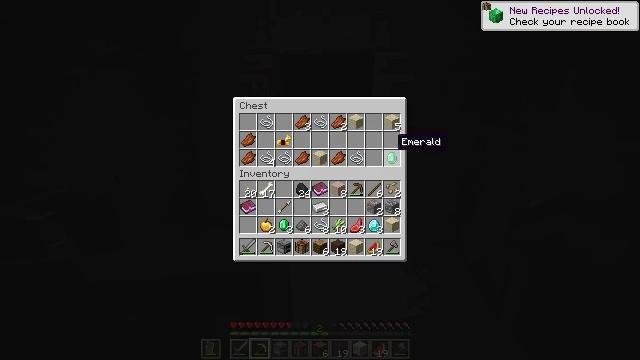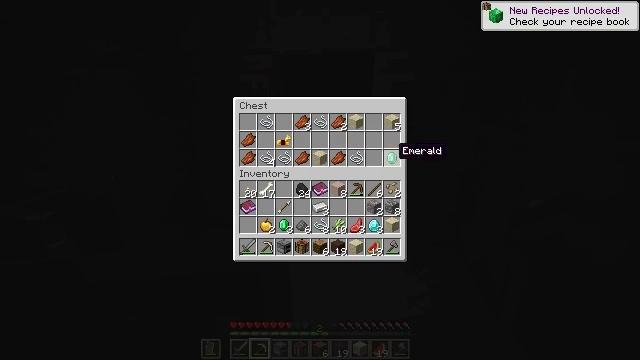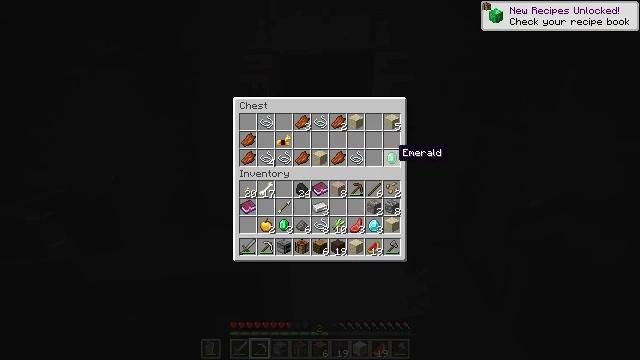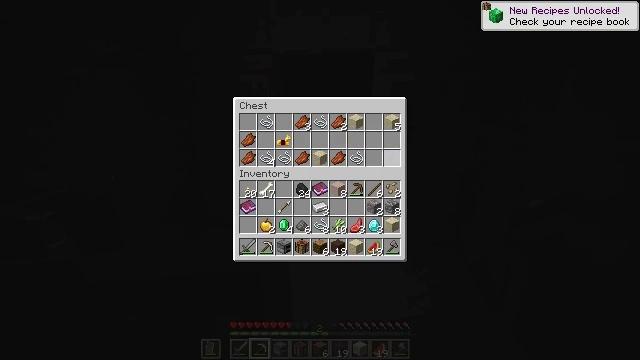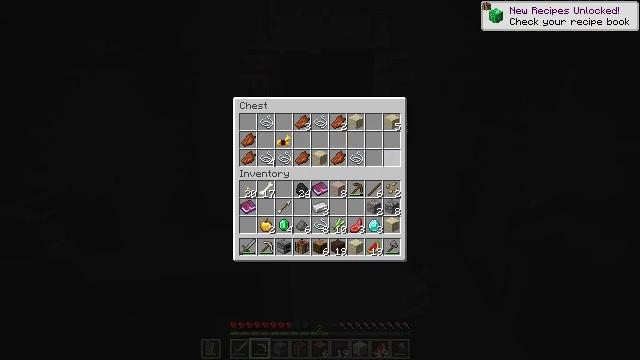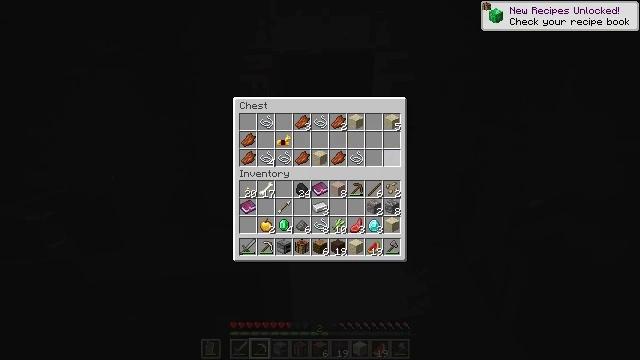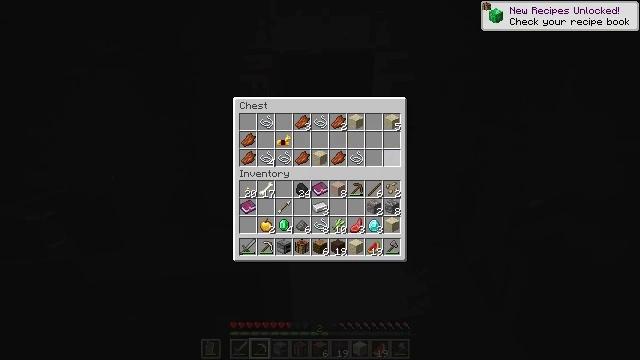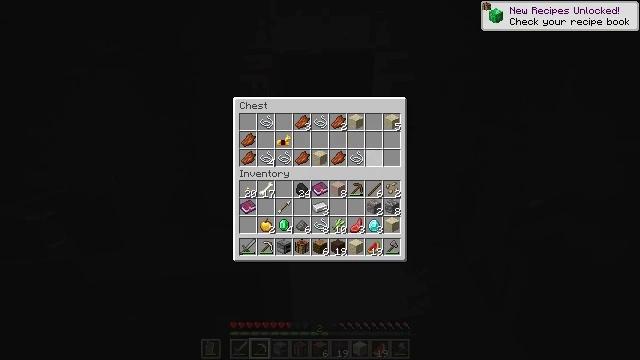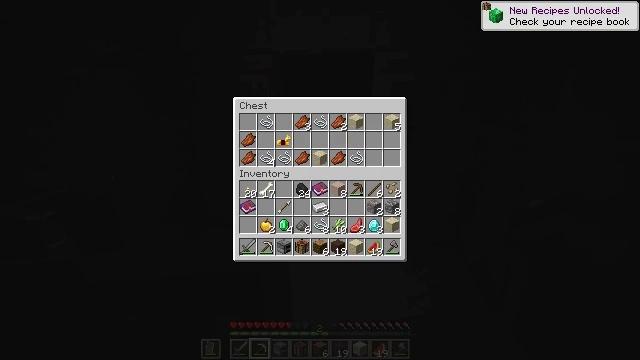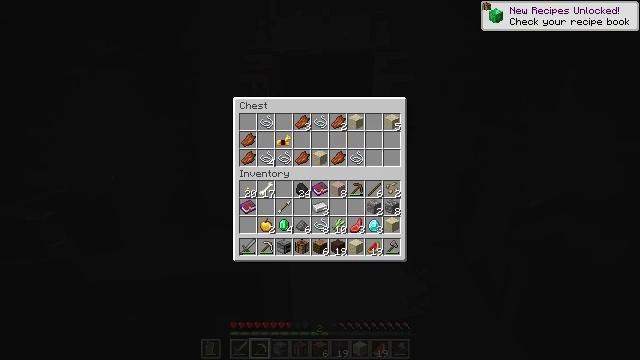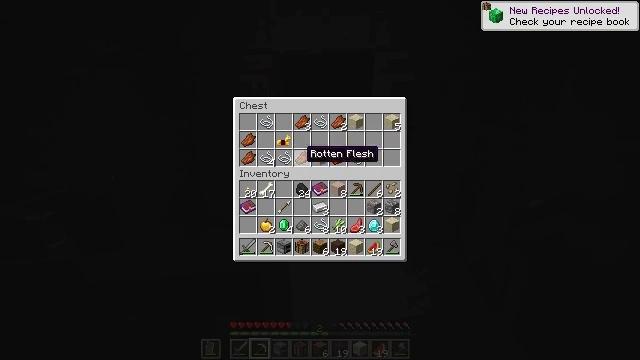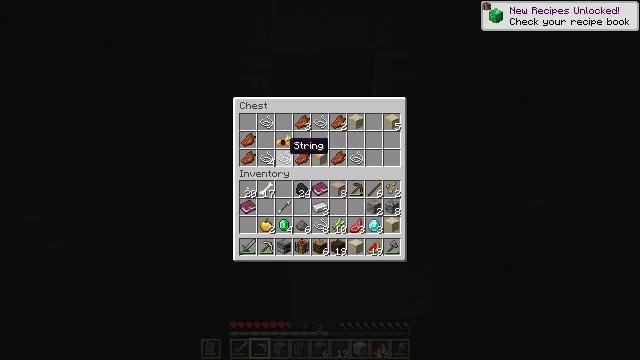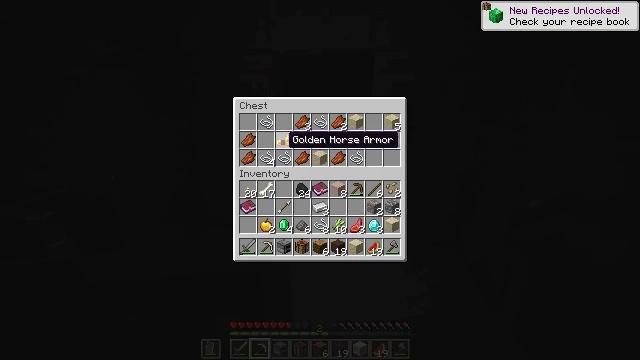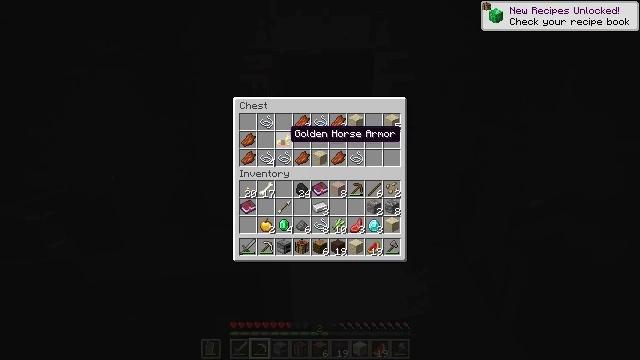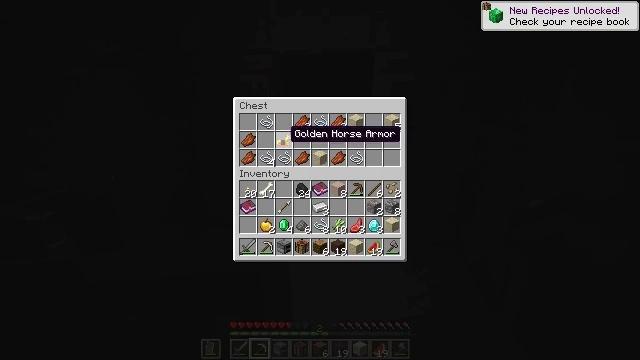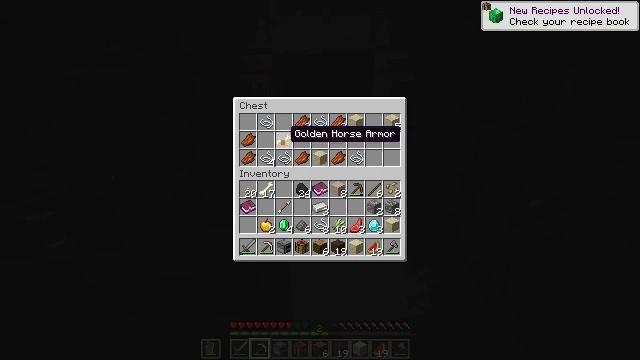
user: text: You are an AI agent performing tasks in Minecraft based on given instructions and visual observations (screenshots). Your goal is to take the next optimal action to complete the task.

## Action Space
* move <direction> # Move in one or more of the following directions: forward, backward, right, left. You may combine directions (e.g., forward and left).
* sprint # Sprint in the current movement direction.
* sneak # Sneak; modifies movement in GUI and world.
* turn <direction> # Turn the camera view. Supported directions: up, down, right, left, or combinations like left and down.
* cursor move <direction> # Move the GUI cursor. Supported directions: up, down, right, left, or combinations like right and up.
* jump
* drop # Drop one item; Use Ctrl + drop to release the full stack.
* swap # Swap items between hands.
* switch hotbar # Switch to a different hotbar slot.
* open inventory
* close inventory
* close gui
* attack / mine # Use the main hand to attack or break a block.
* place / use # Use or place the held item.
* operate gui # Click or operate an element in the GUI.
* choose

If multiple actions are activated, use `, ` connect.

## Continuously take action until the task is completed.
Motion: motion action
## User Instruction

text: Dig up some cut sandstone blocks.
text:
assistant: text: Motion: sneak, cursor move down
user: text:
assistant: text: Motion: sneak
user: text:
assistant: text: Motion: sneak, operate gui
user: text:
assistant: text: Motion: sneak, operate gui
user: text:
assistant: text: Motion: sneak
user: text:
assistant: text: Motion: sneak
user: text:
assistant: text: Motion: sneak, cursor move left
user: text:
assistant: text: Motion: sneak, cursor move left
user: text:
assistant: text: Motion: sneak, cursor move left
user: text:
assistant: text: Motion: sneak, cursor move left and up
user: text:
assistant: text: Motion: sneak, cursor move left and up
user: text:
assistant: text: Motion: sneak
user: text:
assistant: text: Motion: sneak
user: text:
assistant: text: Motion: sneak
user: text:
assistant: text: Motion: sneak
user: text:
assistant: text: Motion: sneak, operate gui
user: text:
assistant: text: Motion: sneak, operate gui
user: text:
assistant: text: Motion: sneak, operate gui
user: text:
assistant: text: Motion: sneak, cursor move down
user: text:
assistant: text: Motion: sneak
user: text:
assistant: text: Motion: sneak, operate gui
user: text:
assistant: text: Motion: sneak, operate gui
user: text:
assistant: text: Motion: sneak, operate gui
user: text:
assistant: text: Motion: sneak
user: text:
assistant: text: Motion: sneak
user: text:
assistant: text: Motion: sneak
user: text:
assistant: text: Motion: sneak, operate gui
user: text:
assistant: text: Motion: sneak, operate gui
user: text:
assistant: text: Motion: sneak
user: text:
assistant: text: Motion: sneak, cursor move up